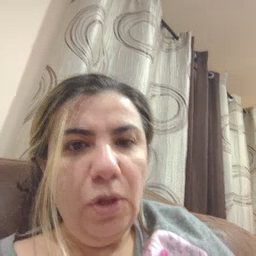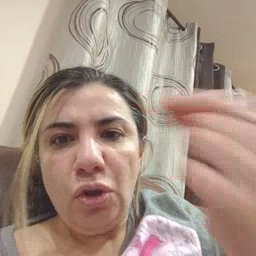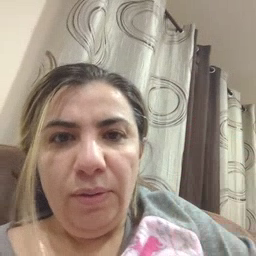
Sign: go